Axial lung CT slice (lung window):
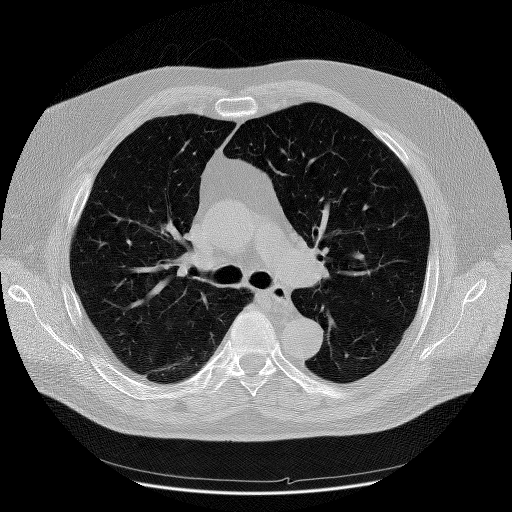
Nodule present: no